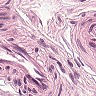
Metastatic tissue present: no